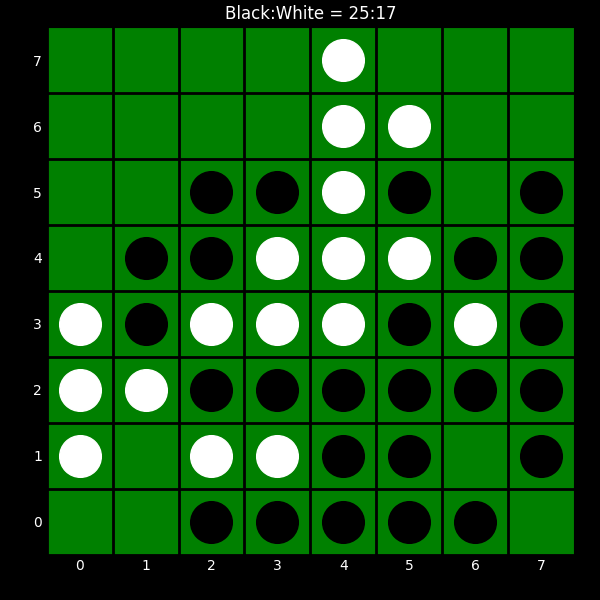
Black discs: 25
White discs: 17